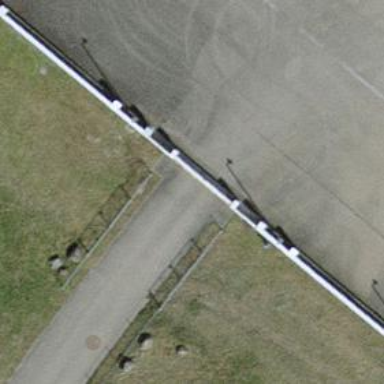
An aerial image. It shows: Gate.